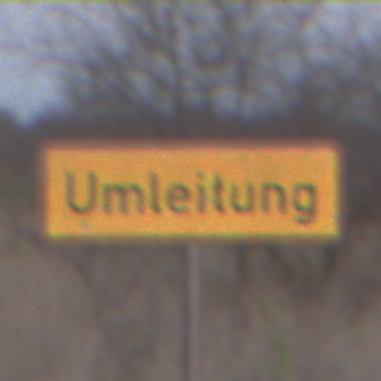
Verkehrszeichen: Umleitungsankuendigung
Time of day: SunriseSunset
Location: Outdoor (Nature)
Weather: Clear
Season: NotSpecified
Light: Natural